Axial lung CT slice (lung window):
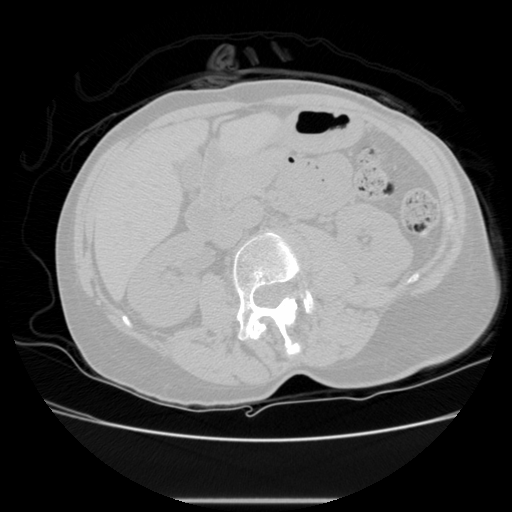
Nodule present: no